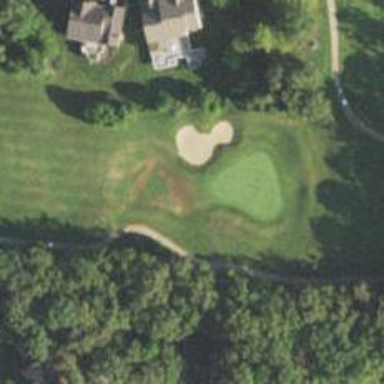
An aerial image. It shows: View of golf hole.